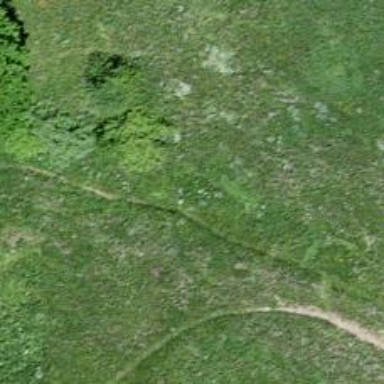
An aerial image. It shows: Path with earth surface.